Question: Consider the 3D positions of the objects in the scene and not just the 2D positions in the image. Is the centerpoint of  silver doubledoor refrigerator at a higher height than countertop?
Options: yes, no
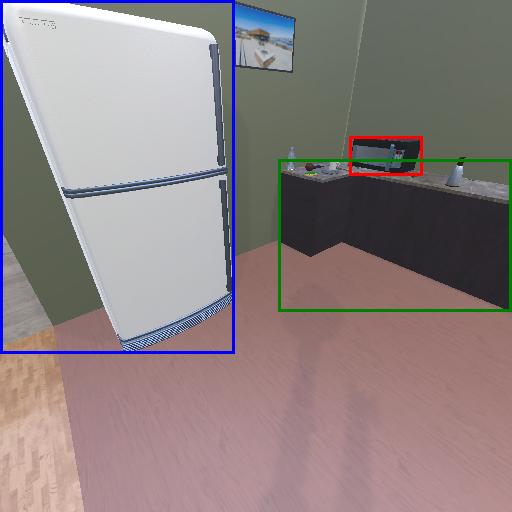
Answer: yes